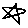
Label: star